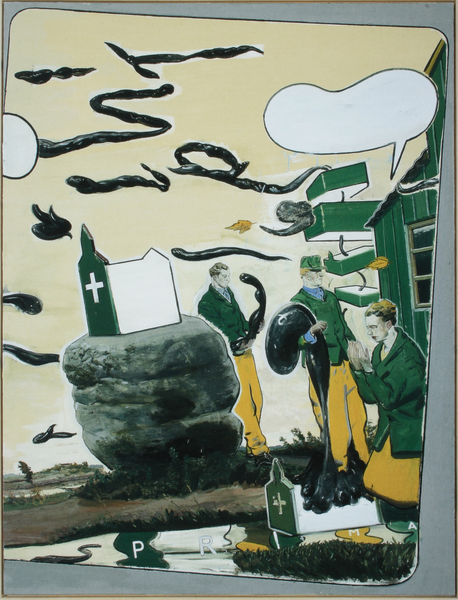
Titel: Prima
Künstler: Neo Rauch
Standort: München
Institution: Sammlung Goetz
Schlagwörter: felsen, wasser, weiß, gelb, grün, menschen, see, fenster, hut, männer, schwarz, gebäude, haus, richter, stein, häuser, hütte, kirche, pfütze, kisten, fels, soldaten, collage, kirchen, kreuz, dom, uniform, soldat, kiste, beten, gebet, wortlos, kapelle, schlangen, wurm, egel, würmer, sprechblase